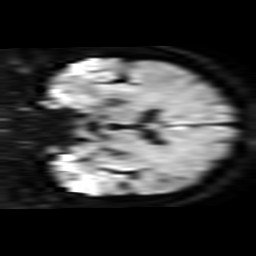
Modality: TRACE
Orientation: coronal
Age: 51
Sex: male
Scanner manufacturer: philips
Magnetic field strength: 3 T
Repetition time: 3.332 s
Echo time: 0.076 s